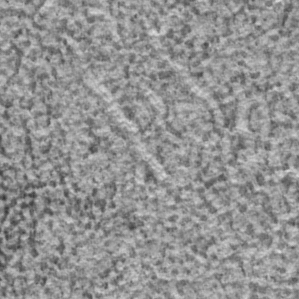
Label: frost